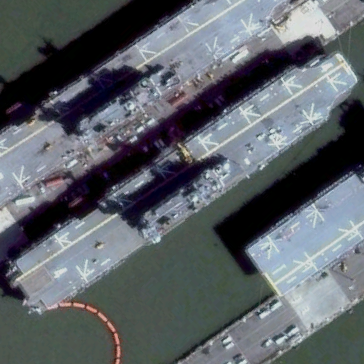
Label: assault